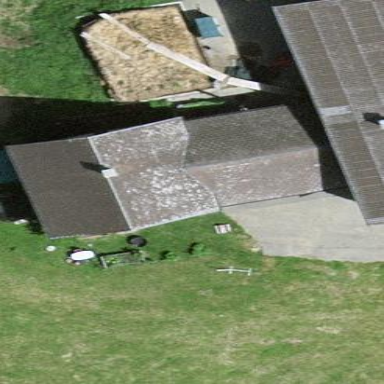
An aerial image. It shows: Gabled roof farm building.